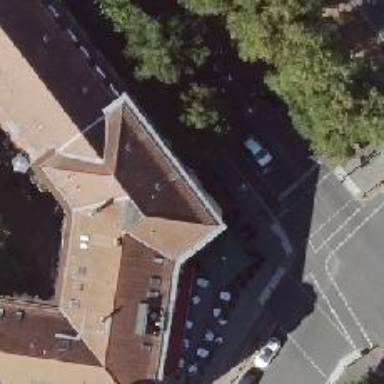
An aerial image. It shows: Pub.